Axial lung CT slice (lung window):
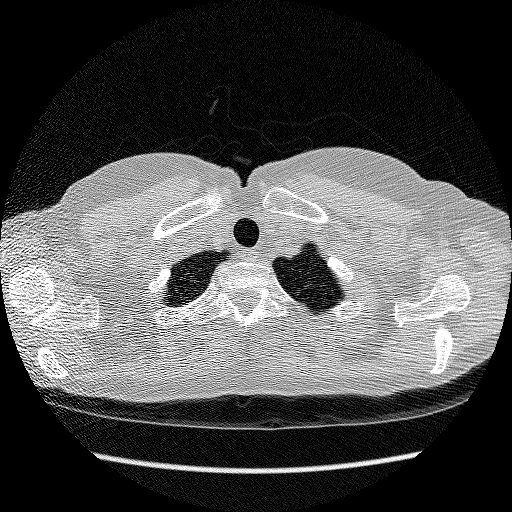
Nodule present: no